Question: assume there is a grid with some points in it just like in the plot below.

My goal is to count the points per box of the grid. And this is my first try.
'''
for tupel in point_list:
a=0
b=0
for i in self.boxvector:
if tupel[0] < i:
a=self.boxvector.index(i)-1
break
for i in self.boxvector:
if tupel[1] < i:
b=self.boxvector.index(i)-1
break
farray[a][b]+=1
'''
It works, but it is slow. Are there to speed it a little up?
I use a variable named 'boxvector' to define the grid. In this example boxvector is: 'boxvector = [-1., -.5, 0, .5, 1.]'. The grid is always quadratic with maxima at -1 and 1.
The boxes are represented through 'farray', which looks like 'farray = [[0,0,0,0],[0,0,0,0],[0,0,0,0],[0,0,0,0]]'. So that there is one value for each box which is incremented every time the algorithm finds a point in the corresponding box. point_list has the form 'point_list = [(x0,y0),(x1,y1),(x3,y3), ...]'
Thank you for your help !
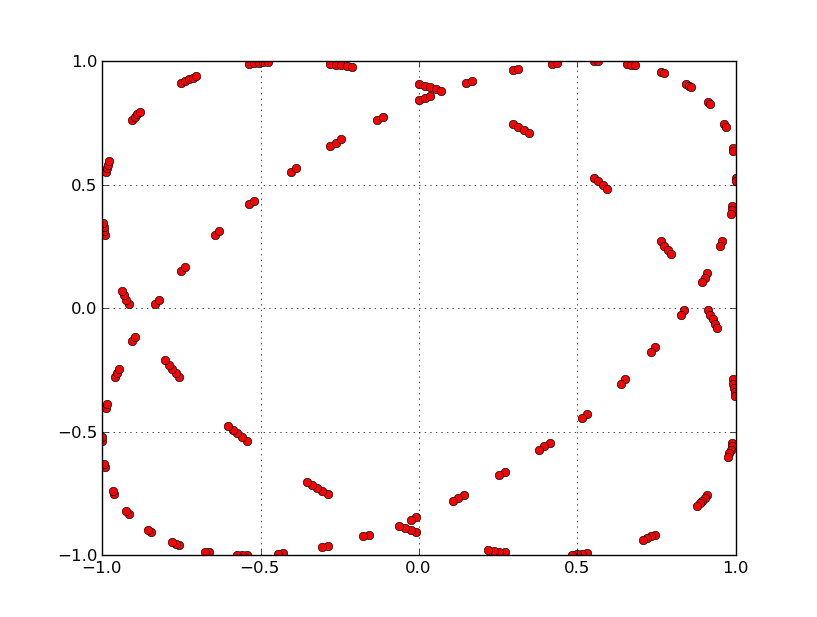
Answer: Seeing as you appear to already be using matplotlib, just use <URL>.
As an example:
'''
import numpy as np
import matplotlib.pyplot as plt
t = np.linspace(0, 4*np.pi, 100)
x = np.cos(3 * t)
y = np.sin(t)
gridx = np.linspace(-1, 1, 5)
gridy = np.linspace(-1, 1, 5)
grid, _, _ = np.histogram2d(x, y, bins=[gridx, gridy])
plt.figure()
plt.plot(x, y, 'ro')
plt.grid(True)
plt.figure()
plt.pcolormesh(gridx, gridy, grid)
plt.plot(x, y, 'ro')
plt.colorbar()
plt.show()
'''